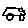
Label: car